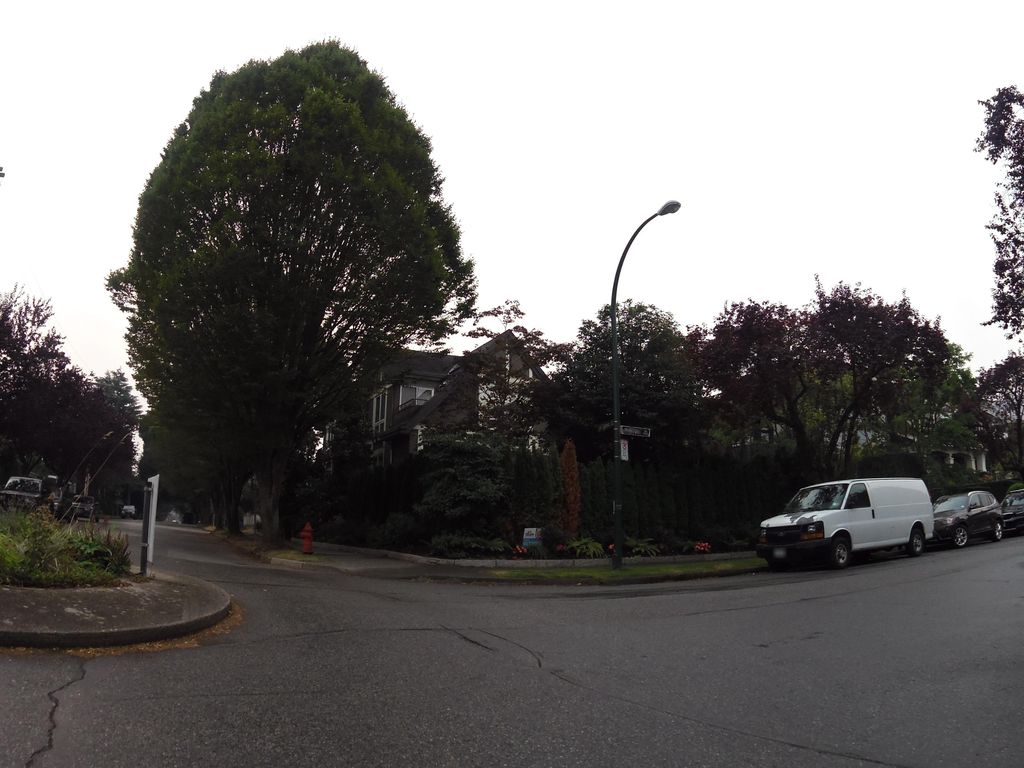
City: vancouver